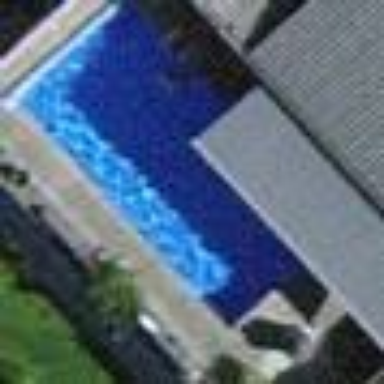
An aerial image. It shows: Swimming pool located in leisure land.